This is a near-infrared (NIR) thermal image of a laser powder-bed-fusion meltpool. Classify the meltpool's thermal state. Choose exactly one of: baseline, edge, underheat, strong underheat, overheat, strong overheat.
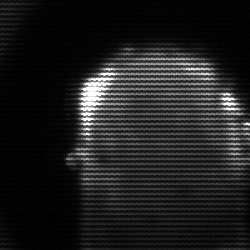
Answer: baseline